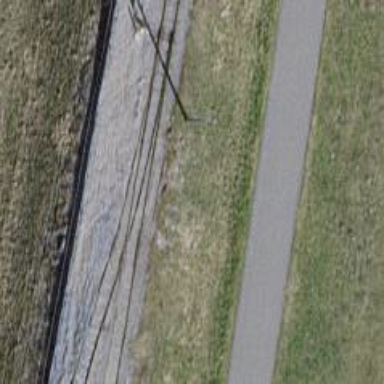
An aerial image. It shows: Railway switch.